Question: I'm trying to use 'glBlendFunc' in 'QOpenGLWidget' (in paintGL), but objects do not mix (alpha is works).
My code:
'''
glClear(GL_COLOR_BUFFER_BIT | GL_DEPTH_BUFFER_BIT);
glEnable(GL_DEPTH_TEST);
glEnable(GL_CULL_FACE);
glEnable(GL_BLEND);
'''
'''
m_world.setToIdentity();
m_world.rotate((m_xRot / 16.0f), 1, 0, 0);
m_world.rotate(m_yRot / 16.0f, 0, 1, 0);
m_world.rotate(m_zRot / 16.0f, 0, 0, 1);
QOpenGLVertexArrayObject::Binder vaoBinder(&m_vao);
m_program->bind();
m_tex->bind();
fillYoffsetLightning();
const GLfloat scaleFactor = 0.05f;
m_world.scale(scaleFactor, scaleFactor, 0.0f);
m_world.translate(0.f, 0.0f, 0.0f);
const GLfloat fact = 1 / scaleFactor;
const uint8_t X = 0, Y = 1;
for(int i = 0; i < maxElem; ++i) {
const GLfloat offX = m_ELECT[i][X] * fact;
const GLfloat offY = m_ELECT[i][Y] * fact;
m_world.translate(offX, offY);
m_program->setUniformValue(m_projMatrixLoc, m_proj);
m_program->setUniformValue(m_mvMatrixLoc, m_camera * m_world);
QMatrix3x3 normalMatrix = m_world.normalMatrix();
m_program->setUniformValue(m_normalMatrixLoc, normalMatrix);
'''
'''
update();
m_world.translate(-offX, -offY);
}
m_program->release();
'''
shaders are simple:
'''
// vertex
"attribute highp vec4 color;
"
"varying highp vec4 colorVertex;
"
//......... main:
"colorVertex = color;
"
// fragment
"varying highp vec4 colorVertex;
"
//......... main:
"gl_FragColor = colorVertex;
"
'''
Color is:
a pentagon with a gradient from white from center to blue to the edges is drawn (center color is 1,1,1, edges is 0,0,0.5)
screenshoot

Why is this happening?
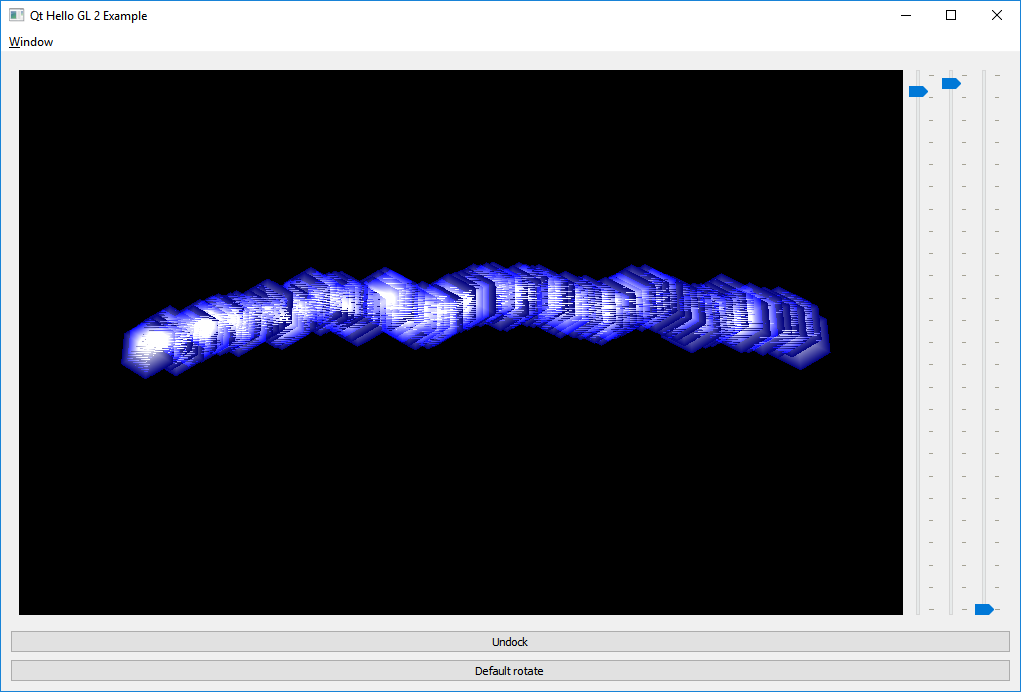
Answer: If you want to achieve a <URL> effect, the you have to disable the depth test:
'''
glDisable(GL_DEPTH_TEST);
'''
Note, the default depth test function is <URL>. If a fragment is draw on a place of a previous fragment, then it is discarded by the depth test, because this condition is not full filled.
If the depth test is disabled, then the fragments are "blended" by the blending function (<URL>.
I recommend to use the following blending function:
'''
glBlendFunc(GL_SRC_ALPHA, GL_ONE_MINUS_SRC_ALPHA);
'''